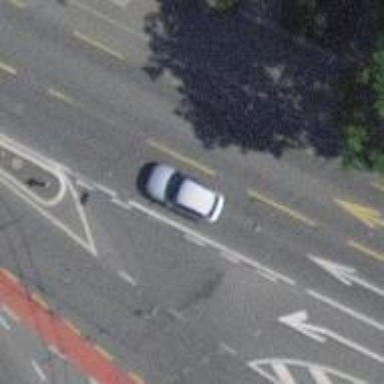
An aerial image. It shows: Service road with asphalt surface and trolley wires.